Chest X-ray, AP view. Patient: 45 years old, sex F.
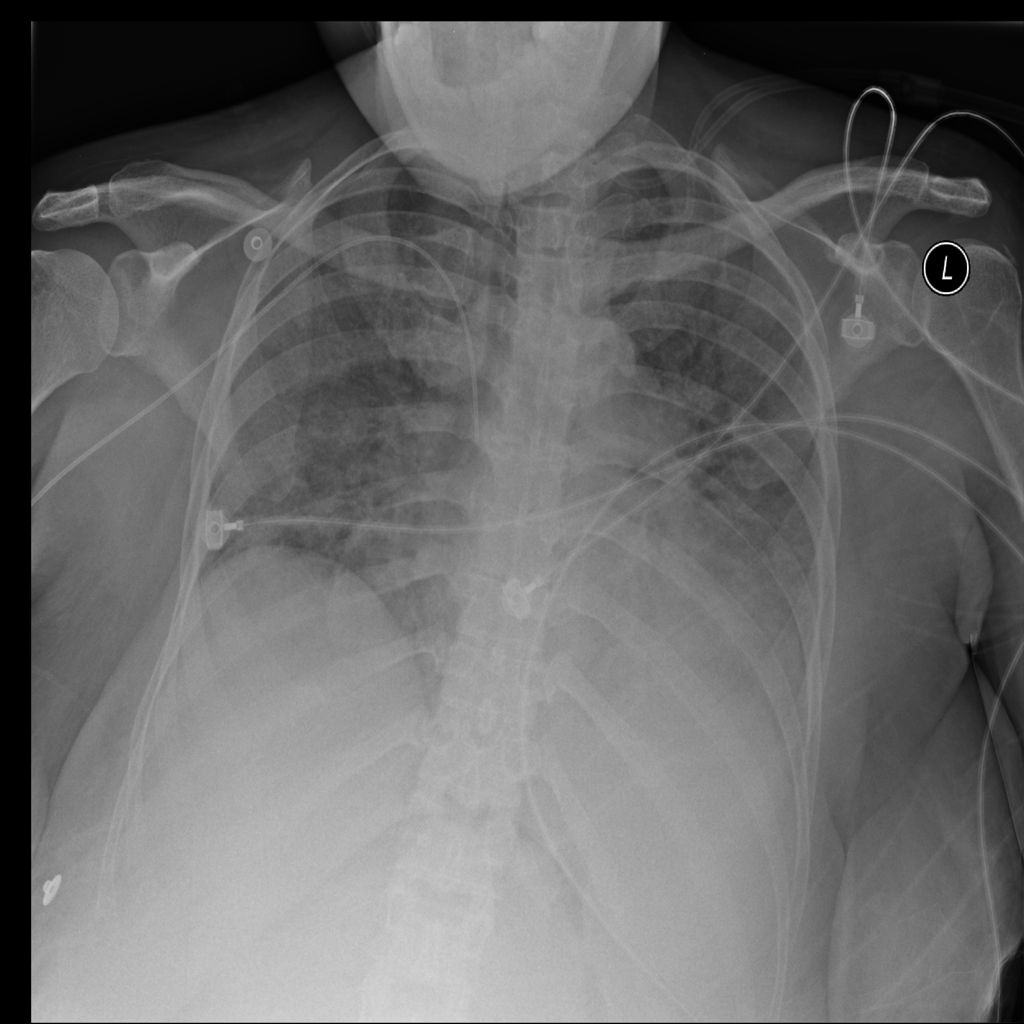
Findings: No Finding